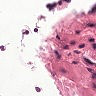
Metastatic tissue present: no